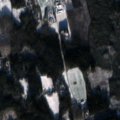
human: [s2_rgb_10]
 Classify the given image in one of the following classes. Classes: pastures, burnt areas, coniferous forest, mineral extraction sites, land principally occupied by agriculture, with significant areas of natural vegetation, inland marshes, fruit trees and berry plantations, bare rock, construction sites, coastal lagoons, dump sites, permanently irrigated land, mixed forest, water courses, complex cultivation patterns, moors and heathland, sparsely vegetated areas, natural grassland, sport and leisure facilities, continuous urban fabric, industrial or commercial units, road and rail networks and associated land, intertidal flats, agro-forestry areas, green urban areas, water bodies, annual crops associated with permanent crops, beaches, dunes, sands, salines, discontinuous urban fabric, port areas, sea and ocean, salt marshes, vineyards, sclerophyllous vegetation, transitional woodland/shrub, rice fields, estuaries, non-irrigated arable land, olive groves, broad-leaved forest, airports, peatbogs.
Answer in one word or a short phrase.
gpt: land principally occupied by agriculture, with significant areas of natural vegetation, coniferous forest, mixed forest